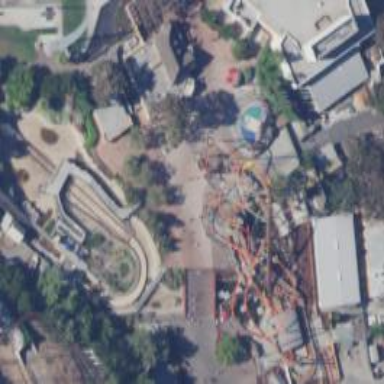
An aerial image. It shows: Thrilling roller coaster attraction.